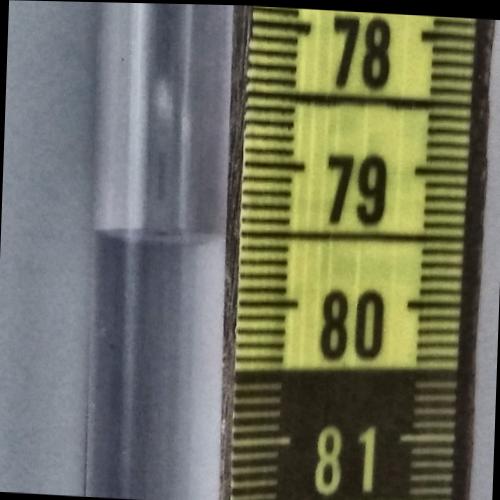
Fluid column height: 79.5 cm